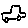
Label: car